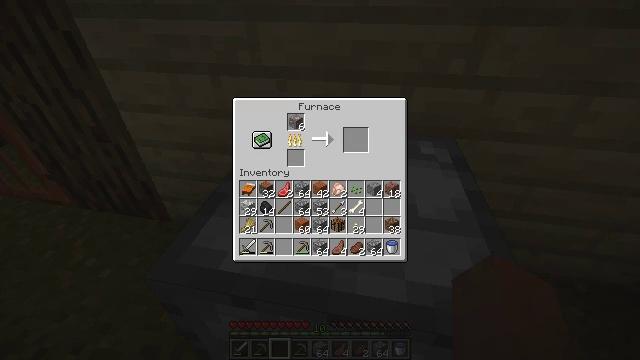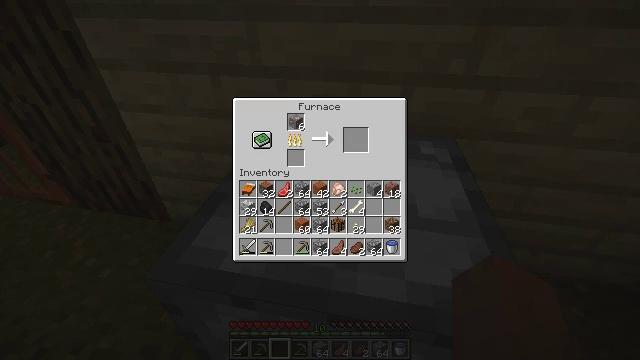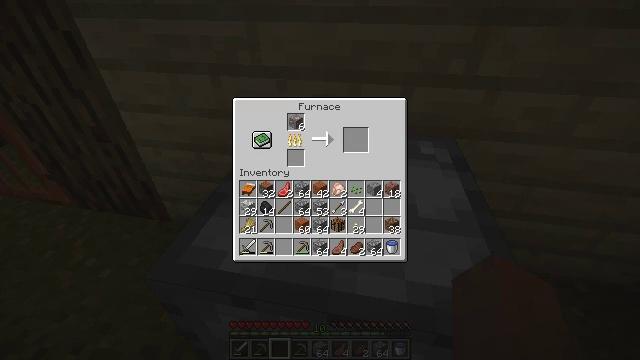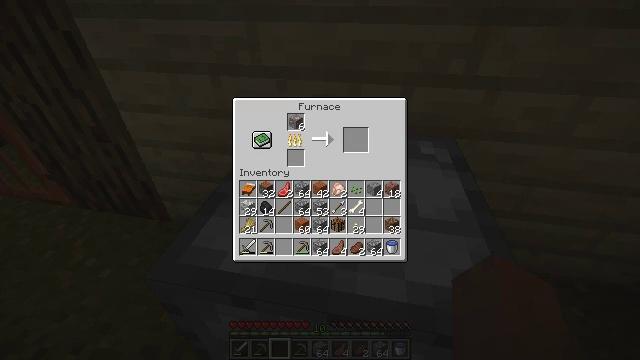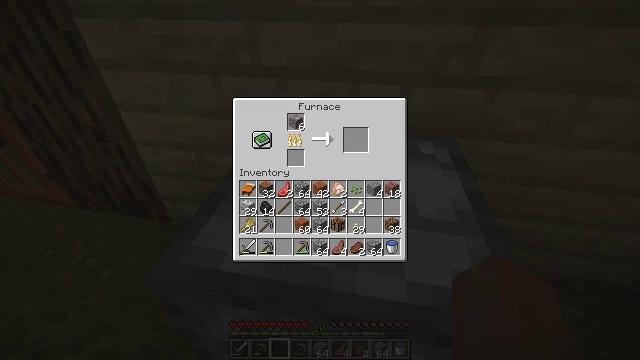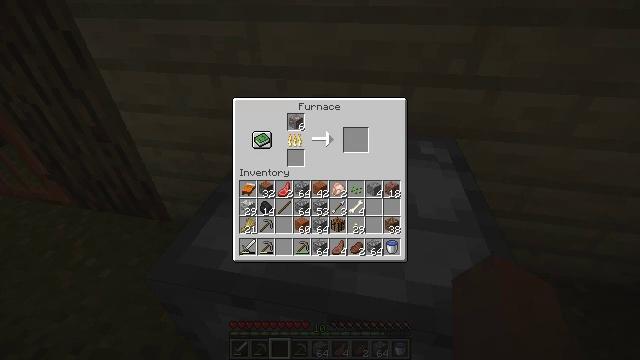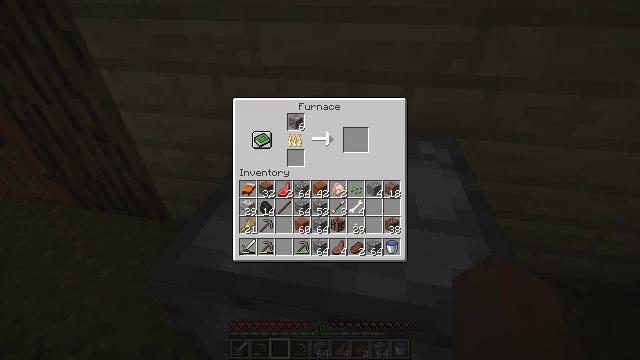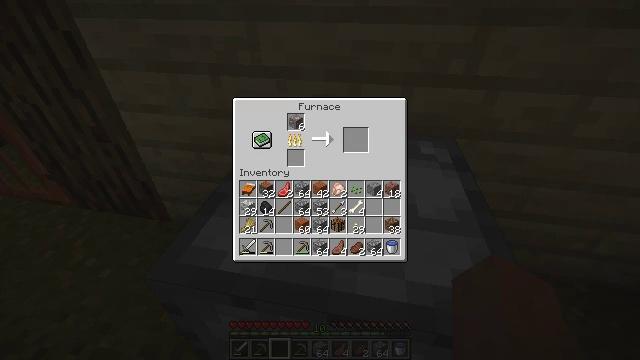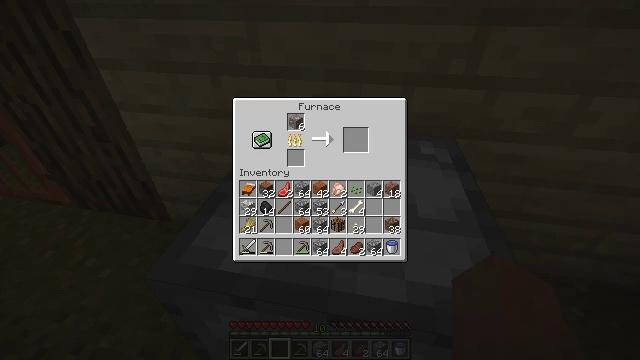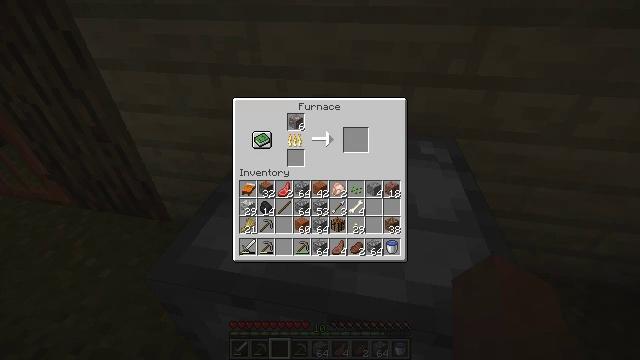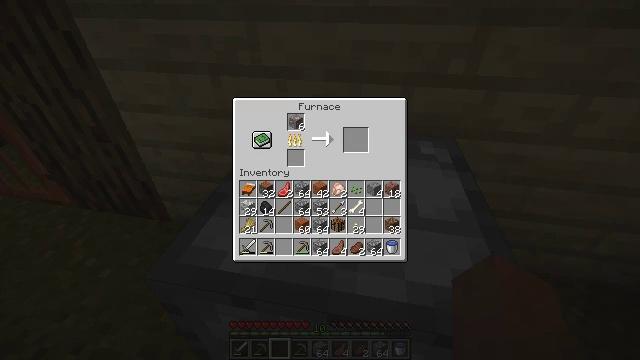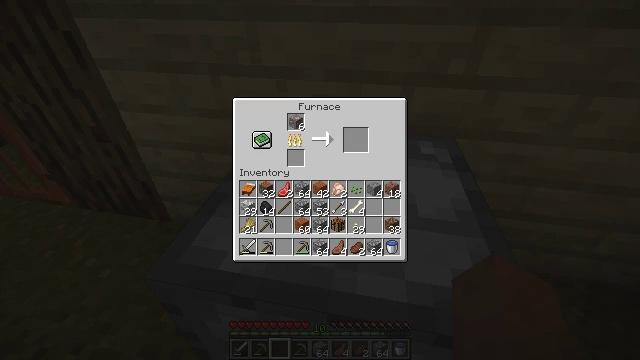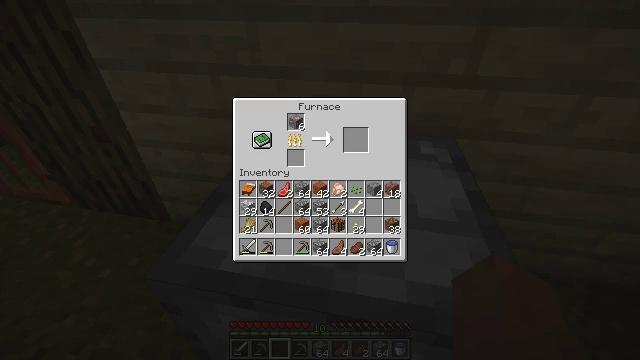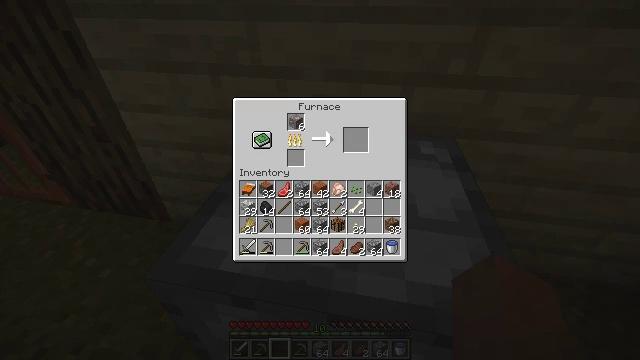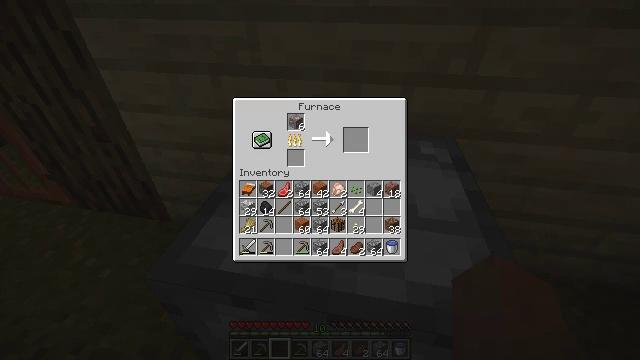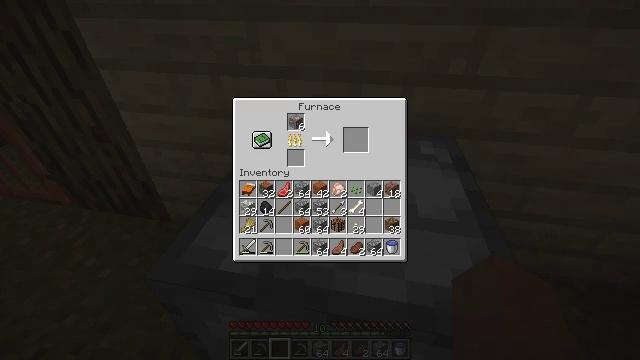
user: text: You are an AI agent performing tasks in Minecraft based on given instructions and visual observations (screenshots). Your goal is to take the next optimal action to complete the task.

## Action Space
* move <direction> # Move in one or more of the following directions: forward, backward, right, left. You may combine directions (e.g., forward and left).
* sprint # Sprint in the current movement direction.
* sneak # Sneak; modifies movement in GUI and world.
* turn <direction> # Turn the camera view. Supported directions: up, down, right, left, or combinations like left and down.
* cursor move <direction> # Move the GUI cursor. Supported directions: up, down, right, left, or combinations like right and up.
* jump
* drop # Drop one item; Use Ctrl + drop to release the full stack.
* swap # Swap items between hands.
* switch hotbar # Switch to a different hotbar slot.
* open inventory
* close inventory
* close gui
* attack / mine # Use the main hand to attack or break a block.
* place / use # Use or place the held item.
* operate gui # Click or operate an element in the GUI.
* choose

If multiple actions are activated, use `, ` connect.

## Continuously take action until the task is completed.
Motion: motion action
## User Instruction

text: Create an acacia button from acacia planks.
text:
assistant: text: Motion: no_op
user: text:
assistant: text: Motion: no_op
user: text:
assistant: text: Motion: no_op
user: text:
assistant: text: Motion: no_op
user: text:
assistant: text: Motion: no_op
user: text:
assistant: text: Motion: no_op
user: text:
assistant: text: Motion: no_op
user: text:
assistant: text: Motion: no_op
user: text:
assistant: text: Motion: no_op
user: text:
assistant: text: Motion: no_op
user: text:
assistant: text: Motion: cursor move right
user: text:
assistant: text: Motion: no_op
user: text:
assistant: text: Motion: no_op
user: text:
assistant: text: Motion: no_op
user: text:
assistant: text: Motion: no_op
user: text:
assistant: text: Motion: no_op
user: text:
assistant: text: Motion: no_op
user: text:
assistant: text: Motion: no_op
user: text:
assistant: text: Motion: no_op
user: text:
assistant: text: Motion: no_op
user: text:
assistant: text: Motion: no_op
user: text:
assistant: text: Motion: no_op
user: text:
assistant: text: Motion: cursor move left
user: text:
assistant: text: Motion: no_op
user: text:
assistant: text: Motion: cursor move left
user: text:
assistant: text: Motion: no_op
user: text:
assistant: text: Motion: no_op
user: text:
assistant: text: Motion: cursor move up
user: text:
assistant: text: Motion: no_op
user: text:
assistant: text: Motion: no_op